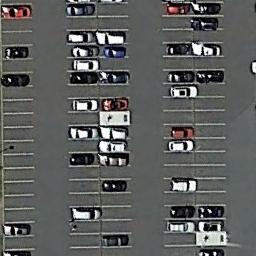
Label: parking_lot